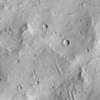
Label: not_dusty